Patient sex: M
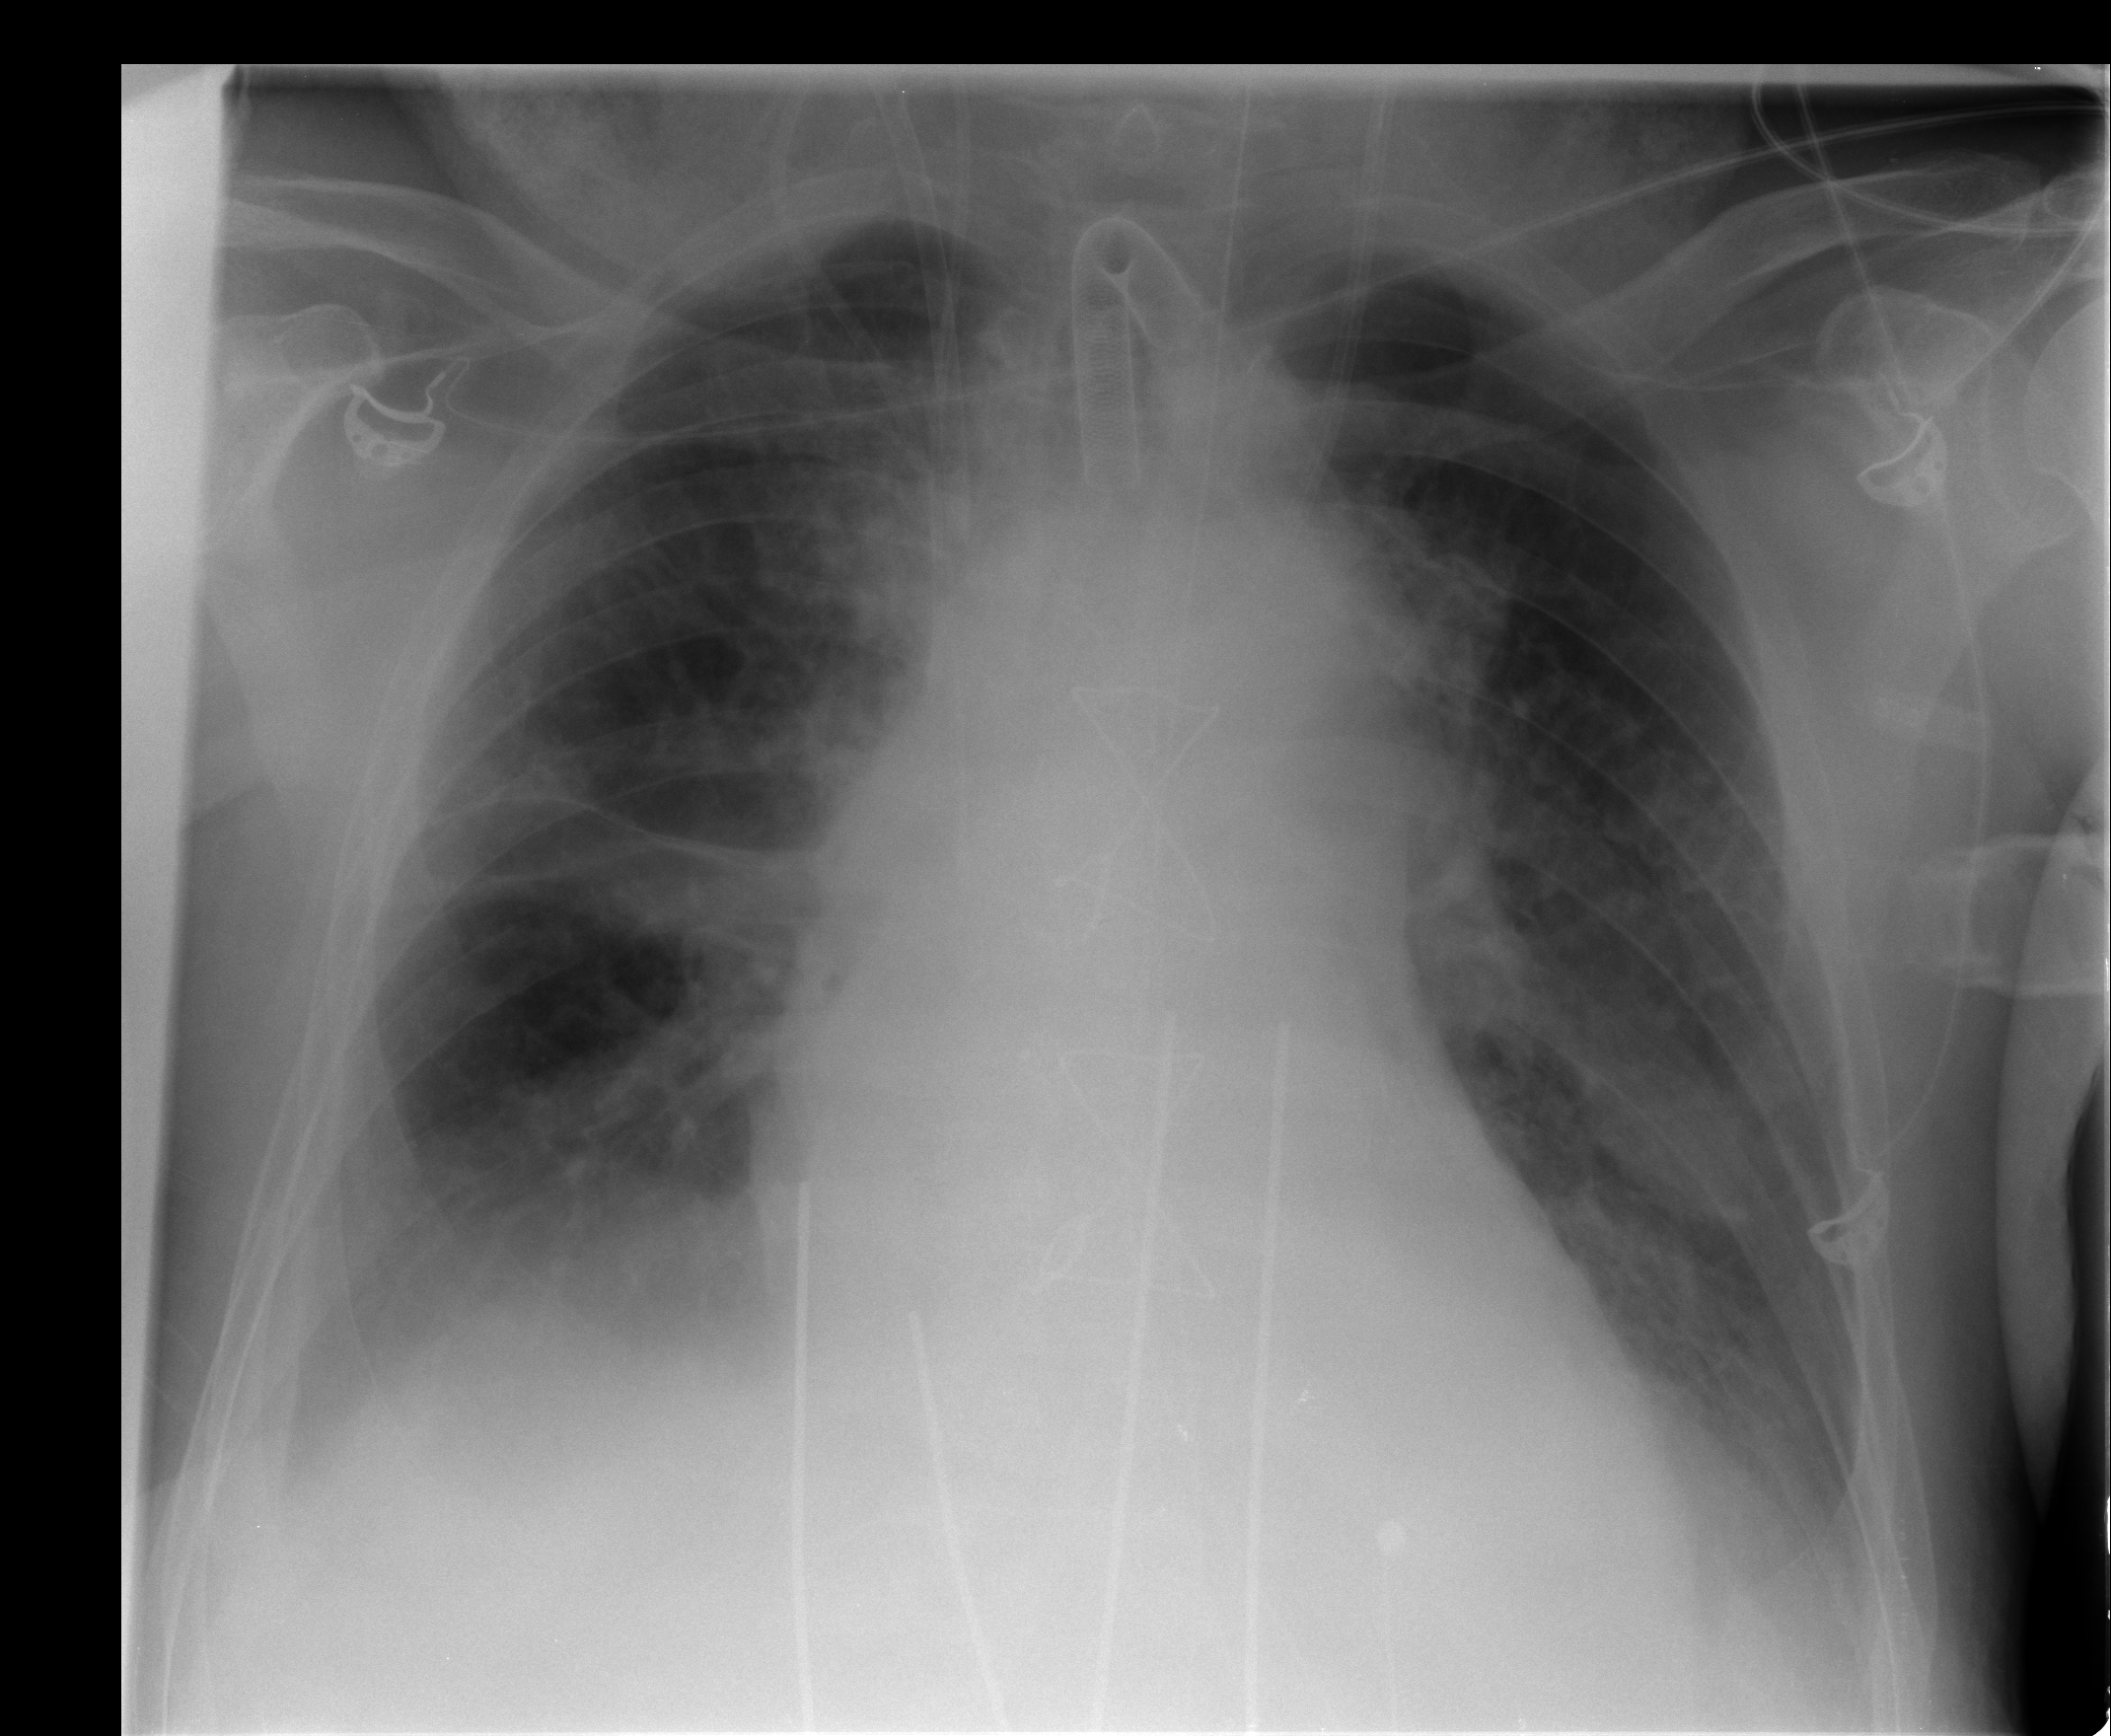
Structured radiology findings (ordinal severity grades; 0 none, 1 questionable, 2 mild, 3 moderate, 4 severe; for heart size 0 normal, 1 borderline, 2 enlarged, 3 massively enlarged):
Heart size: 0
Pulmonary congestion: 2
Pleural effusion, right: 2
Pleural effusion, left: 2
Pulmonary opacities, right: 2
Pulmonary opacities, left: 2
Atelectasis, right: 2
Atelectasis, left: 2